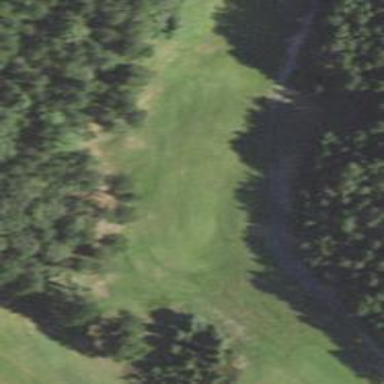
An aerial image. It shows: View of golf hole.